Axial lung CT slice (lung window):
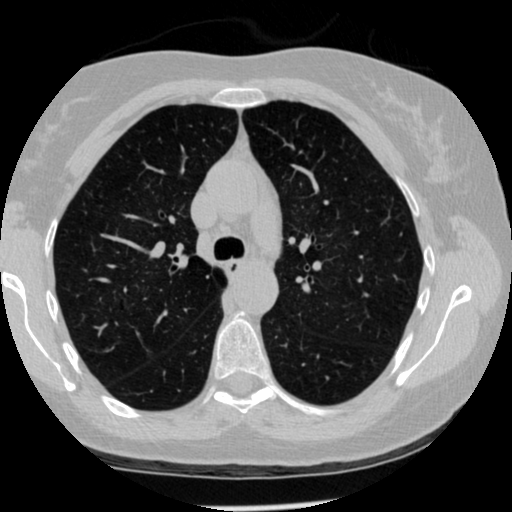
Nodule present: no